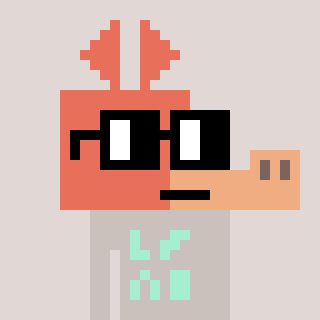
a pixel art character with square black glasses, a aardvark-shaped head and a foggrey-colored body on a warm background